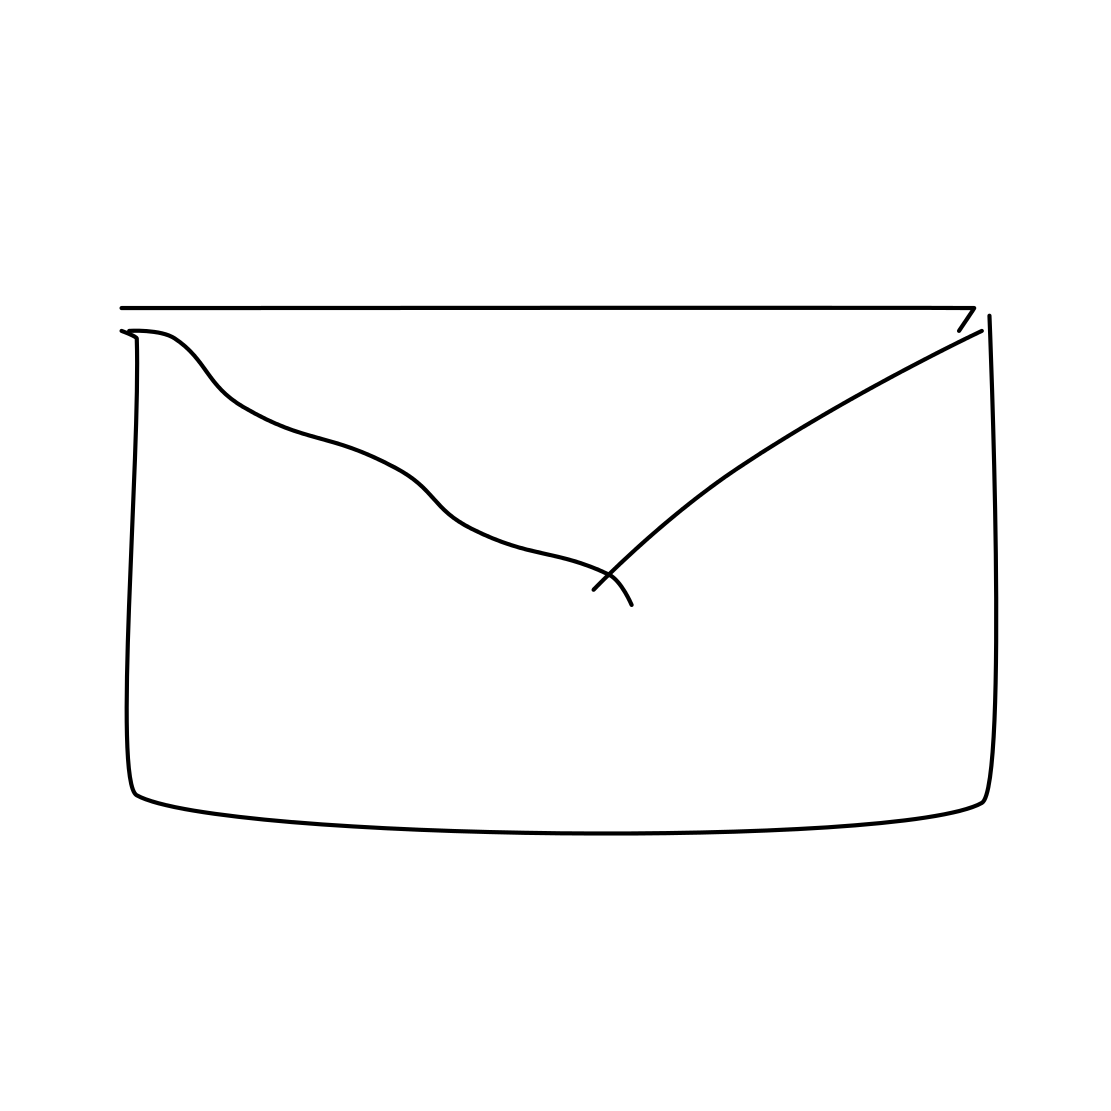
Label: envelope